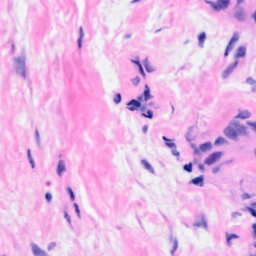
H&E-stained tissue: Breast